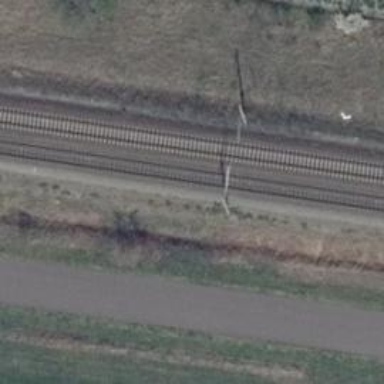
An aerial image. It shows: Milestone along the railway with catenary mast.